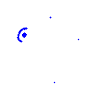
Particle: kaon